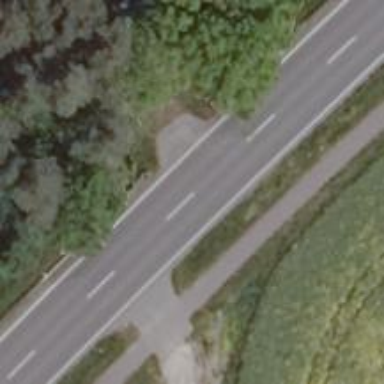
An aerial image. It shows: Primary highway with asphalt surface. There is cycle track on the right side.